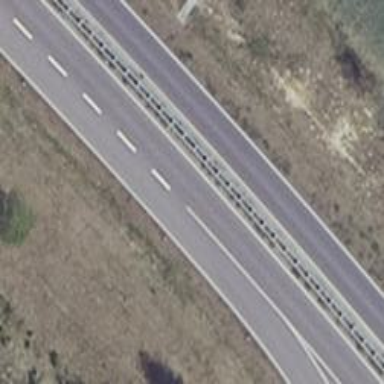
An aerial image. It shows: Motorway junction.